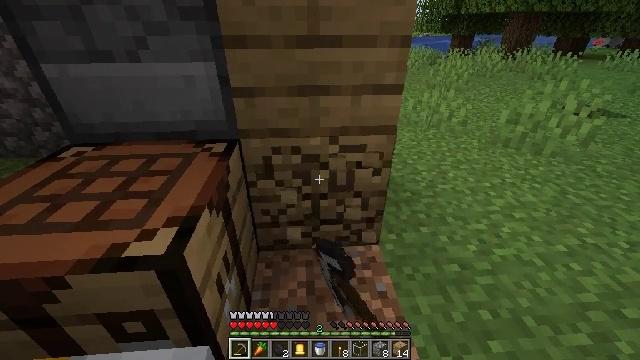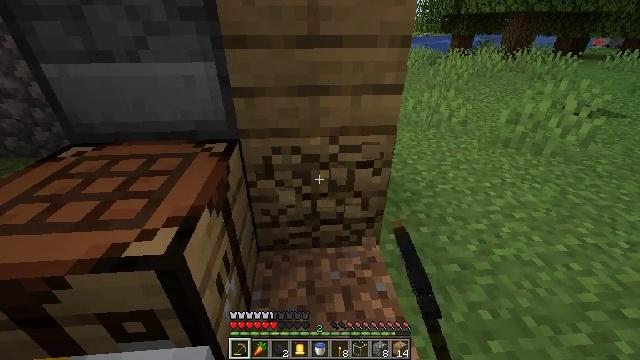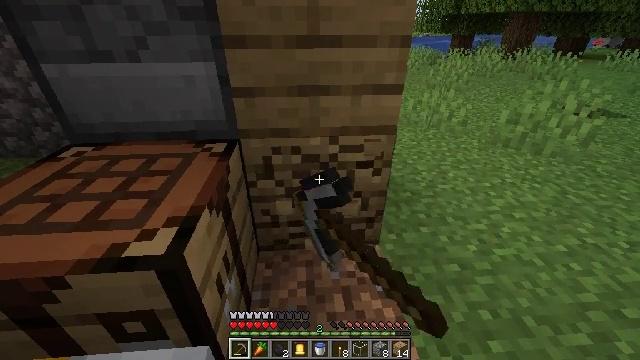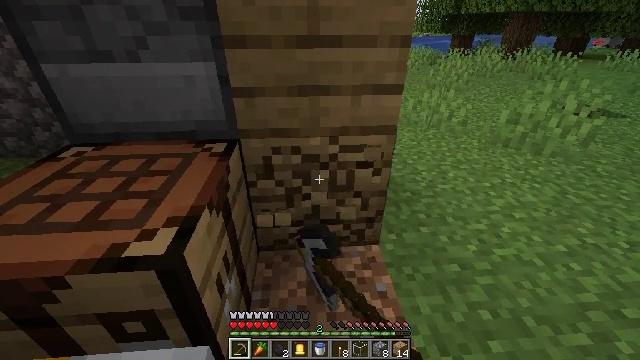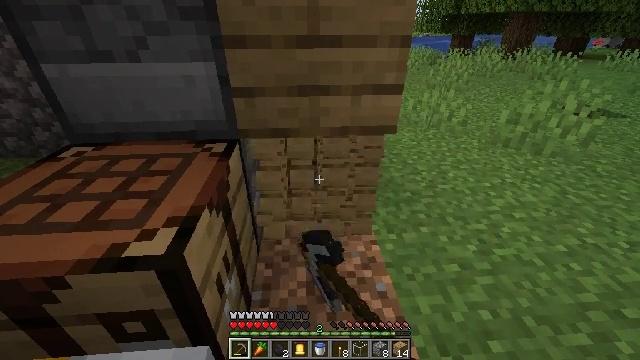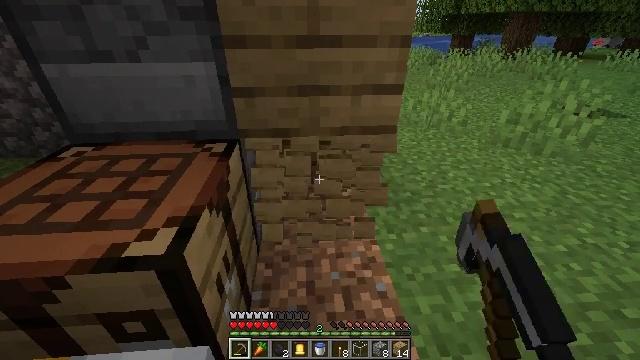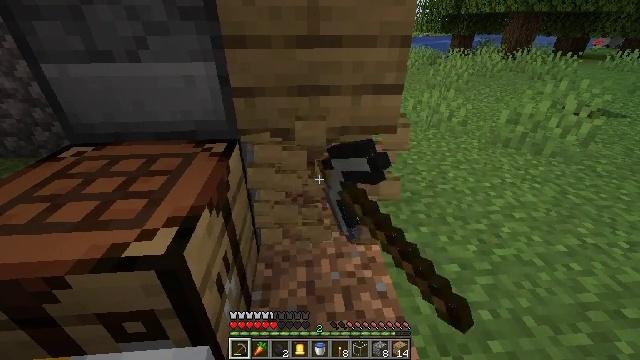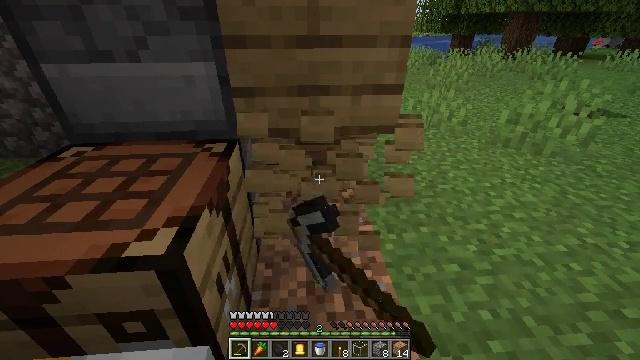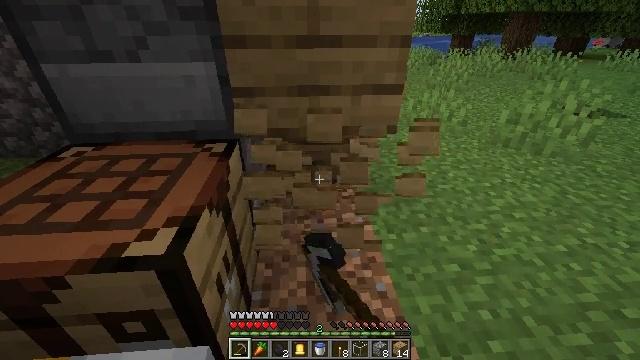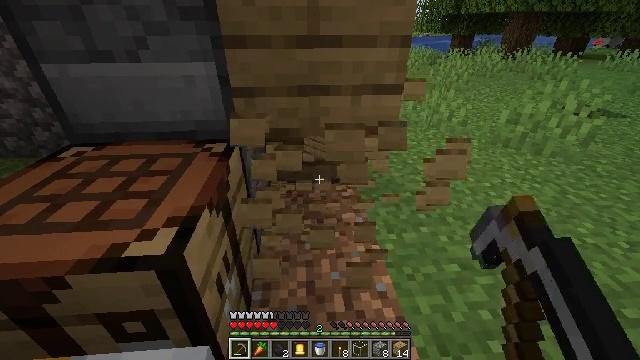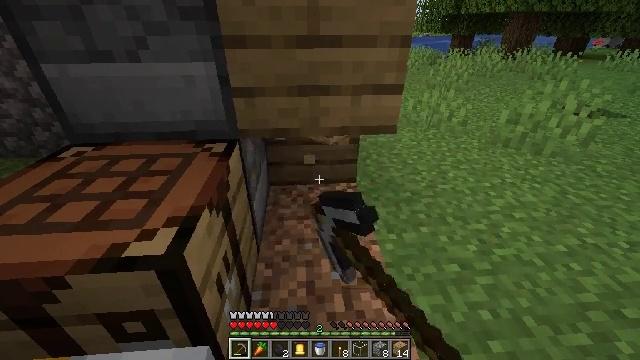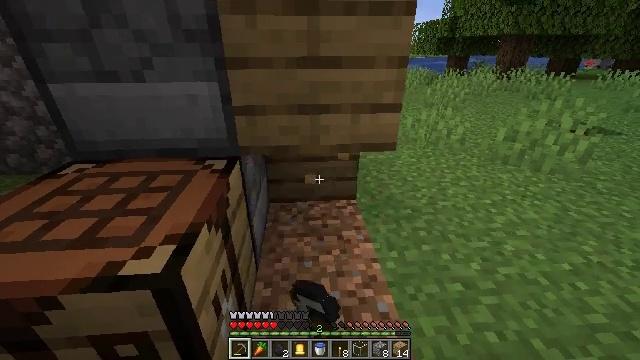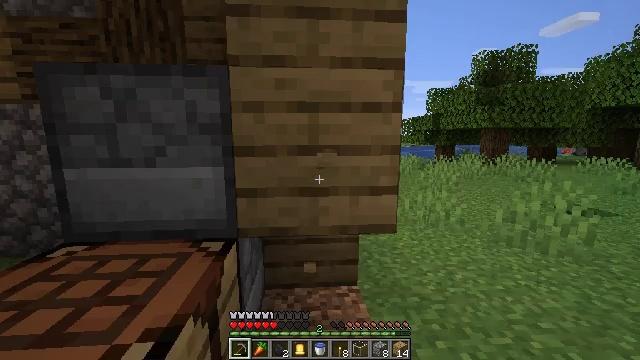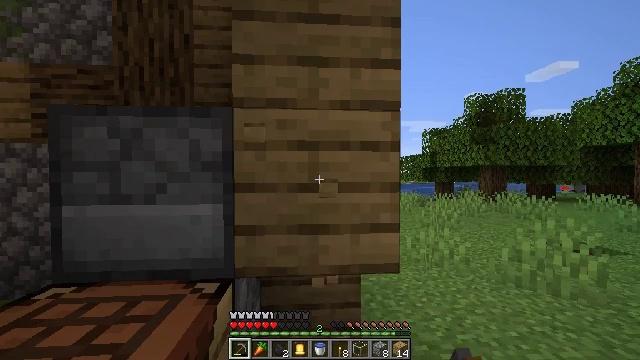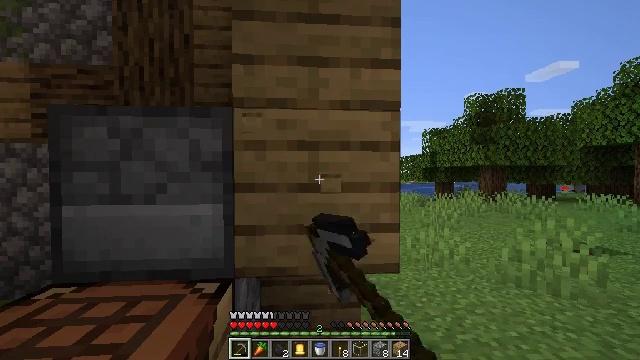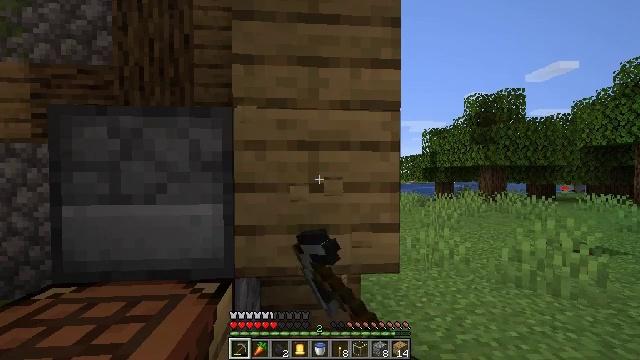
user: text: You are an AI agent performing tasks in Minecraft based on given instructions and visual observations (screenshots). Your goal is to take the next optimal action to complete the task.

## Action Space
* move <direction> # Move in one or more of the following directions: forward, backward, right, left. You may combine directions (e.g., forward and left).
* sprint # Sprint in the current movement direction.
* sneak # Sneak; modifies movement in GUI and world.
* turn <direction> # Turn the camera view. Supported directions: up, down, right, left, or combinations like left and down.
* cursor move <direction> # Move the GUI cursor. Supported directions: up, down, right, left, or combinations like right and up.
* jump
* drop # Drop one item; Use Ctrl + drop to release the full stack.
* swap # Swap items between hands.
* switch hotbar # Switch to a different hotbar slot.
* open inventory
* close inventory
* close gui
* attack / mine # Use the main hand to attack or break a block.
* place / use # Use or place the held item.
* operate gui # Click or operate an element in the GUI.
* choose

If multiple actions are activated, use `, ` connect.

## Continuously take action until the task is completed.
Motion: motion action
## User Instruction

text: Retrieve oak planks from the wooden block.
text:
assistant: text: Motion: attack / mine
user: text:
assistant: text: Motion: attack / mine
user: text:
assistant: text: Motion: attack / mine
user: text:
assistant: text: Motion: attack / mine
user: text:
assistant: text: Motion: attack / mine
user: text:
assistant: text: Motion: attack / mine
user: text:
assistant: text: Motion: attack / mine
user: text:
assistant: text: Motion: attack / mine
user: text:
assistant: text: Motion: attack / mine
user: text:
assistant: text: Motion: attack / mine
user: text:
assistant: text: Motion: turn up, attack / mine
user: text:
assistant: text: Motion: turn up, attack / mine
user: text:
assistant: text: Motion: turn up, attack / mine
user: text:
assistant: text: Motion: attack / mine
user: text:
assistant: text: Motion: attack / mine
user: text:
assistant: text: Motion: attack / mine
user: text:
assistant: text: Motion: attack / mine
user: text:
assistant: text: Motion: attack / mine
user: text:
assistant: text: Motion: attack / mine
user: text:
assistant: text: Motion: attack / mine
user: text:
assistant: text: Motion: attack / mine
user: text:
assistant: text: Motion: attack / mine
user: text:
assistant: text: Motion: attack / mine
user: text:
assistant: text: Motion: attack / mine
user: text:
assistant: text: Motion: attack / mine
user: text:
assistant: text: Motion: attack / mine
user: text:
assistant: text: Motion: attack / mine
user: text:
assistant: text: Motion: attack / mine
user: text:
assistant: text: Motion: attack / mine
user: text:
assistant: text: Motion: attack / mine